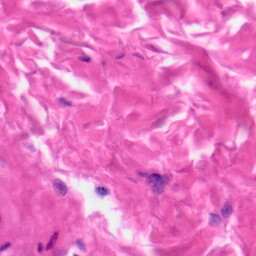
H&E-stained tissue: Skin